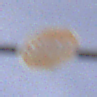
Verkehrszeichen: Stop
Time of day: MorningAfternoon
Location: Outdoor (Suburban)
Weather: PartlyCloudy
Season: NotSpecified
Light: Natural